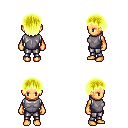
a pixel art fantasy rpg character, female body template, human, tanned skin, steel chest armor, metal pants, gold plain hairstyle, four views (front, back, left, right), 2x2 character sprite sheet, small pixel art, hard edges, no anti-aliasing